Field crop: tomato
Growth stage: 1
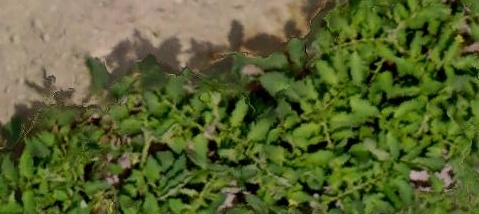
Species: tomato